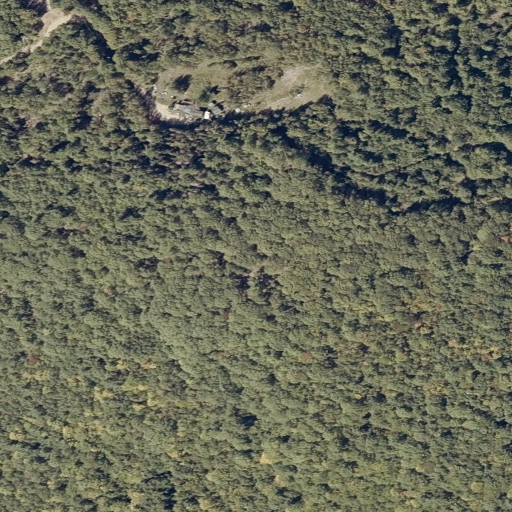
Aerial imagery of mountain in Maine named Robinson Hill containing deciduous forest, mixed forest, evergreen forest, open development, and shrub